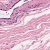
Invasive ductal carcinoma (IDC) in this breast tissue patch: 0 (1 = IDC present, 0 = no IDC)